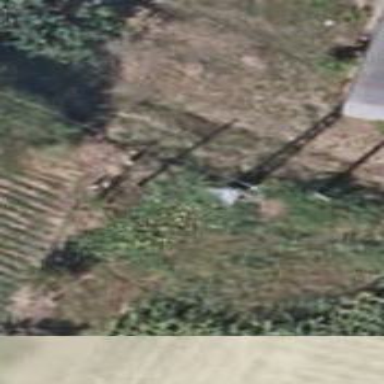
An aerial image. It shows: Minor power line.